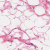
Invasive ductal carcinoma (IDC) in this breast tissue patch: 0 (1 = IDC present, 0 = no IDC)